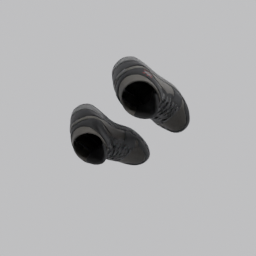
Label: people